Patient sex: F
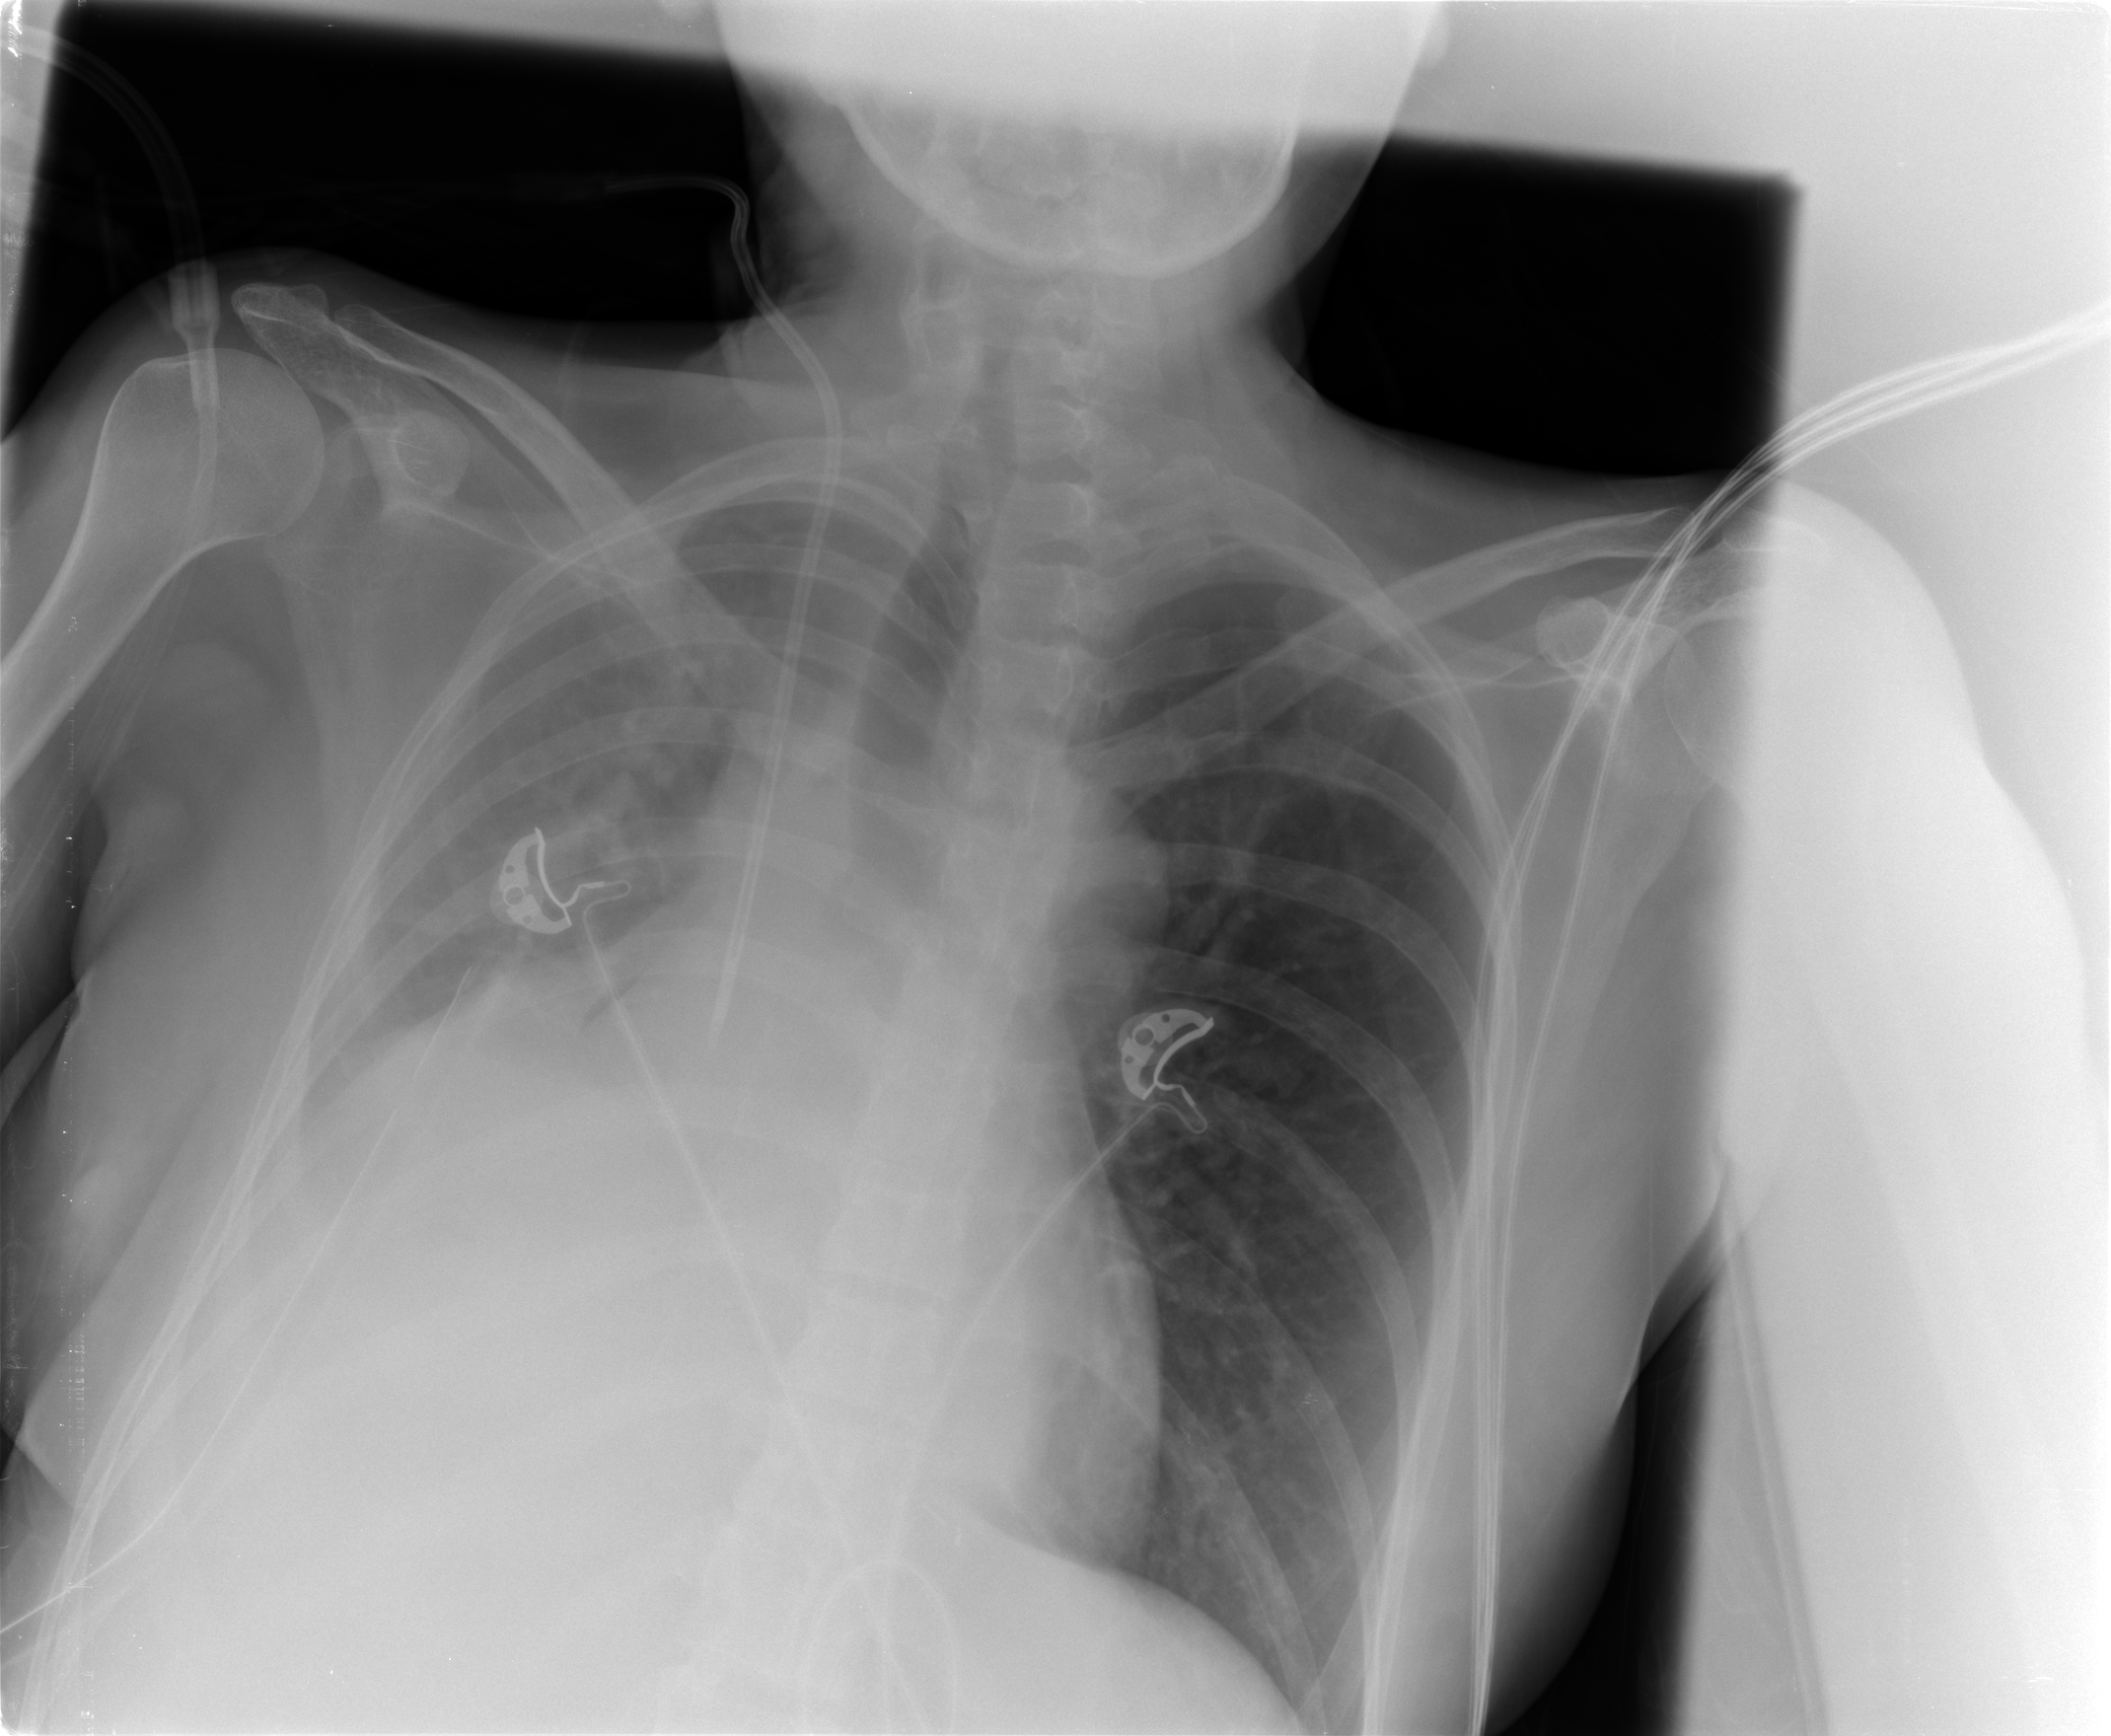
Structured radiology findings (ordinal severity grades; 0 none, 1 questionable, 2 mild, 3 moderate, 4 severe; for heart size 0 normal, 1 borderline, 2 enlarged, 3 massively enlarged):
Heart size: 0
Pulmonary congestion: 0
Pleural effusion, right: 2
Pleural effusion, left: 0
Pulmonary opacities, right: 1
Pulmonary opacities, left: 0
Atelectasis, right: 4
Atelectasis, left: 0